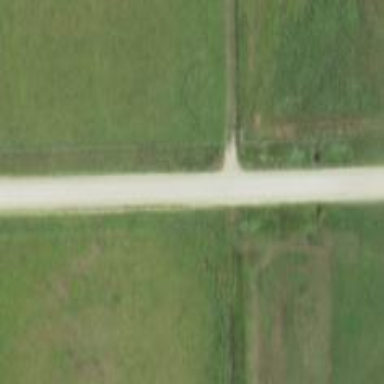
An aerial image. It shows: Tertiary road.